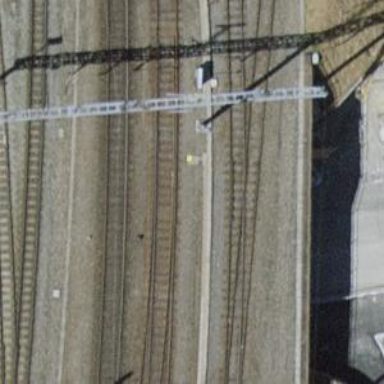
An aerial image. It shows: Bridge over electrified railway with contact lines.